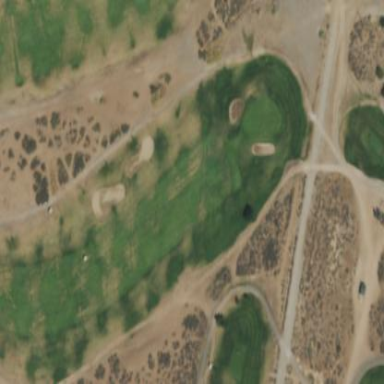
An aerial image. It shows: Scenic golf fairway.